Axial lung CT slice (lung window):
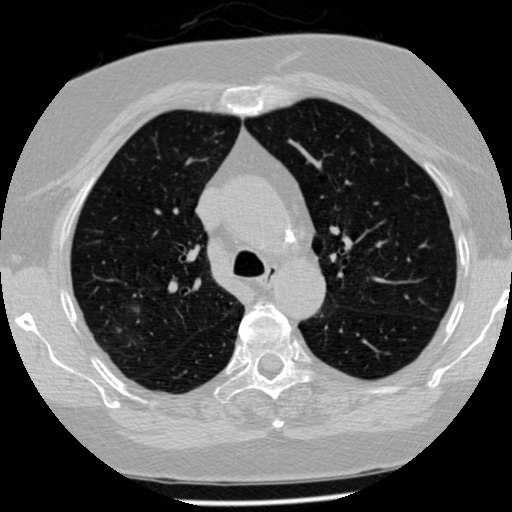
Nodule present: no